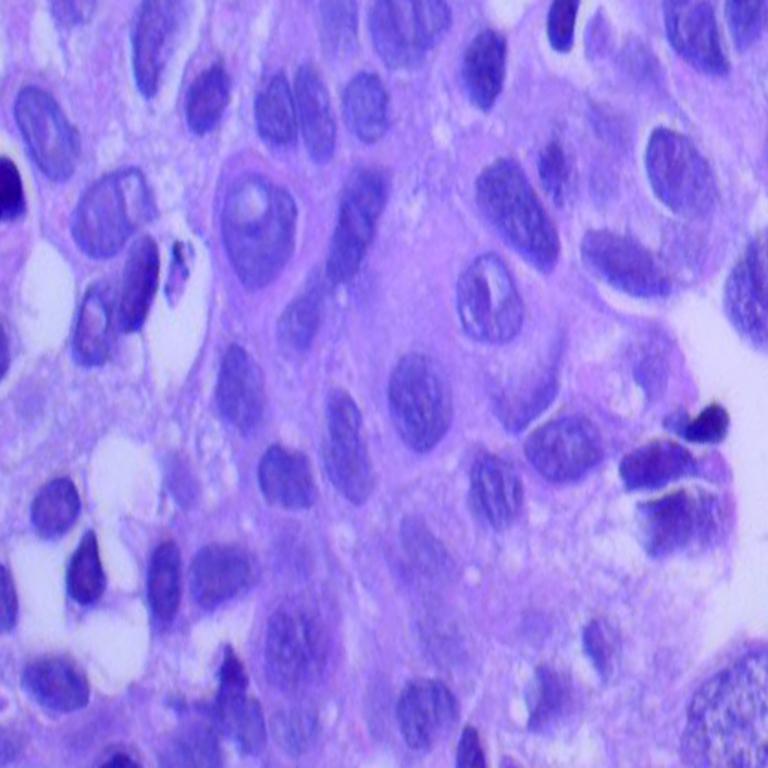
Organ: lung
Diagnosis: squamous carcinomas